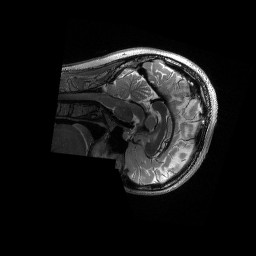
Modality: T2w
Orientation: sagittal
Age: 27
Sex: female
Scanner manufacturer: siemens
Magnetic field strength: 3 T
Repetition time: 3.2 s
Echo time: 0.563 s